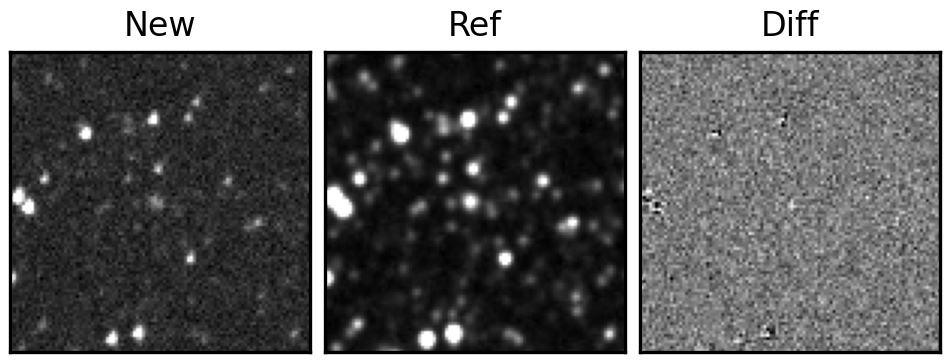
Label: real